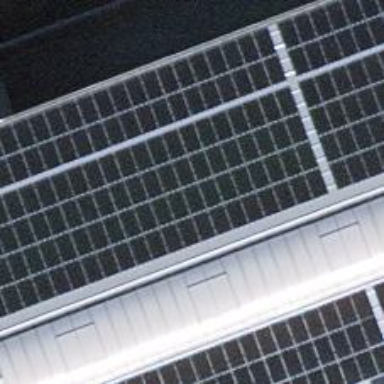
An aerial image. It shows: Solar power generator with photovoltaic panels.